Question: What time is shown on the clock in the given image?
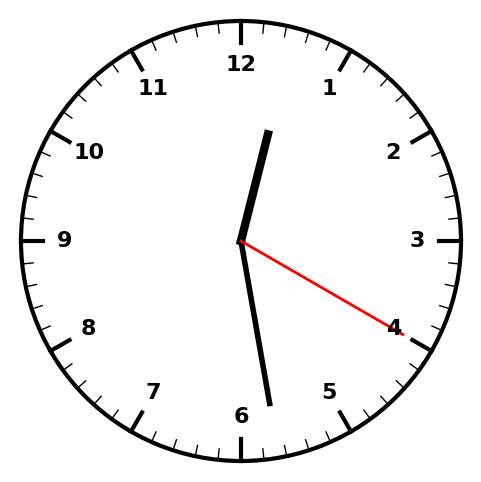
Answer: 12:28:20